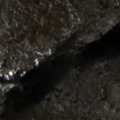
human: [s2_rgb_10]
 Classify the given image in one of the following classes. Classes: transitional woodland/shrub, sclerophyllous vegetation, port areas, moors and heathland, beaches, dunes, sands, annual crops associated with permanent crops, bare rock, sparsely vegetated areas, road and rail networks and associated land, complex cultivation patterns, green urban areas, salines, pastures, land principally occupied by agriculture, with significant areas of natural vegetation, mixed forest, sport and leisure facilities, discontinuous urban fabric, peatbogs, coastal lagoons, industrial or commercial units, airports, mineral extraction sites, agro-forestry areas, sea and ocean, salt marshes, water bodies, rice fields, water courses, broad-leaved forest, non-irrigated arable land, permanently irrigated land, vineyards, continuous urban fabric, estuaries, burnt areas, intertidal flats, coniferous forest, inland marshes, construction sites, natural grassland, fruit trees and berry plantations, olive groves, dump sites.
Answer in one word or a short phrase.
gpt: broad-leaved forest, transitional woodland/shrub